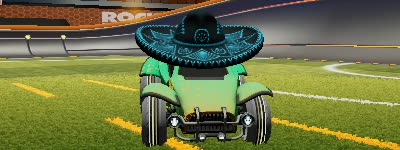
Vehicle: octane